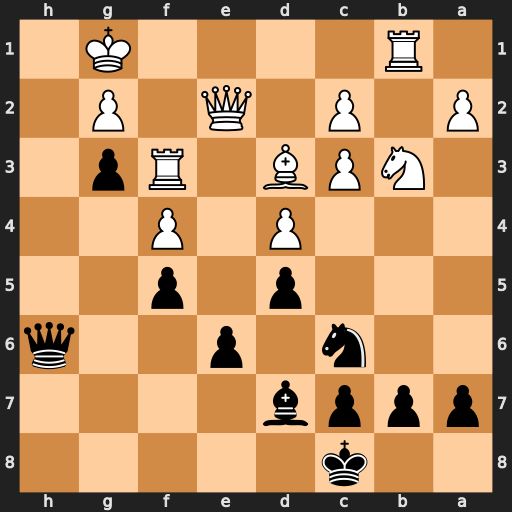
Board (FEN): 2k5/pppb4/2n1p2q/3p1p2/3P1P2/1NPB1Rp1/P1P1Q1P1/1R4K1
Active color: b
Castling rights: -
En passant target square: -
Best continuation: Qh2+ Kf1 Qh1#